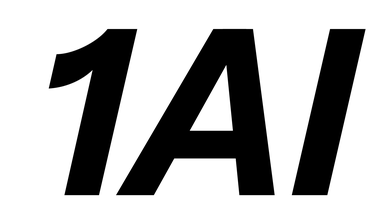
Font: InstrumentSans-Italic_Bold_Italic